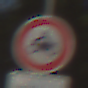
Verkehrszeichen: VerbotKraftraeder
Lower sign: ZeitangabenMitBeschraenkungAufWochentage1
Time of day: MorningAfternoon
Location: Outdoor (Suburban)
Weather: Clear
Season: NotSpecified
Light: Natural